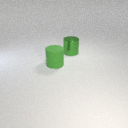
large green metal cylinder behind large green rubber cylinder